Question: I try to understand things about stackpointer, basepointer .. how does it work .. and because most of the teaching material are not combined with a practical examples, I try to reproduce that: <URL>
Following very simple code by me:
'''
#include <stdio.h>
int main()
{
function1(1, 2);
}
int function1(int a, int b)
{
int c = a + b;
return c;
}
'''
I use WinDbg to execute the programm and set the breakpoint 'bm CallStackPractice!function1' and type 'g' to hit the breakpoint and 'p' to step into the function.
With 'ebp+8' we should get the first parameter. I did that in WinDbg:
'''
0:000> ? poi(ebp+8)
Evaluate expression: 1 = <PHONE>
'''
good. No we want our second parameter that should be 'ebp+12'.
'''
0:000> ? poi(ebp+12)
Evaluate expression: 270729434 = 102300da
'''
We don't get '2 = <PHONE>'. I opened the memory window in WinDbg and it shows me the correct value but why does my command not work?
Thank you!
UPDATE:
For better understanding the screenshot:

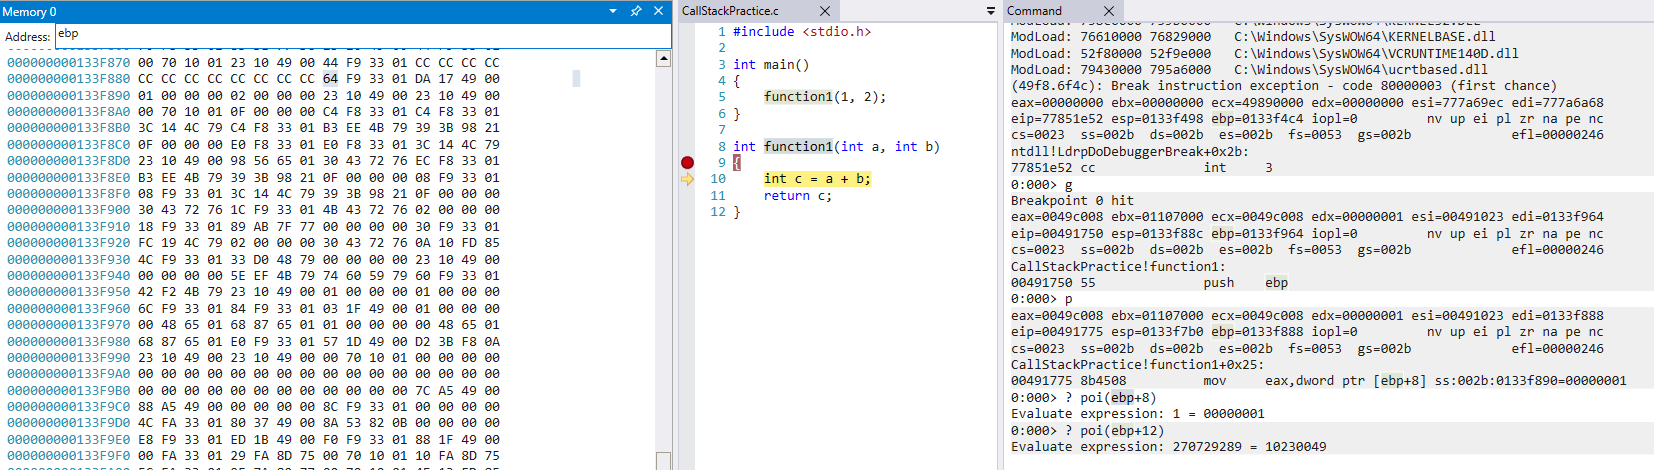
Answer: That's a common mistake. '12' means '0x12' by default.
If you want a decimal number 12, use '0n12' or '0xC' or <URL>.
'''
0:000> ? 12
Evaluate expression: 18 = <PHONE>'<PHONE>
0:000> n 10
base is 10
0:000> ? 12
Evaluate expression: 12 = <PHONE>'0000000c
'''
Back at base 16:
'''
1:005:x86> n 16
base is 16
1:005:x86> ? poi(ebp+8)
Evaluate expression: 1 = <PHONE>
1:005:x86> ? poi(ebp+c)
Evaluate expression: 2 = <PHONE>
'''
If you get weird errors like
'''
1:005:x86> ?poi(ebp +c)
Memory access error at ')'
'''
that's because you're still at base 10.
You might also want to take a look at the stack with 'dps' like so:
'''
1:005:x86> dps ebp-c L7
008ff60c cccccccc <-- magic number (4x INT 3 breakpoint)
008ff610 <PHONE>
008ff614 cccccccc
008ff618 008ff6f4
008ff61c 00fb189a DebugESPEBP!main+0x2a [C:\...\DebugESPEBP.cpp @ 13]
008ff620 <PHONE> <-- a
008ff624 <PHONE> <-- b
'''
As you see, 'dps' will give you the return address as a symbol with line number. And you'll see that the <URL>